Question: Working with SSIS, here is my control flow

But here is the catch:
When an exception occurs in the Sequence Container and the flow goes to the Failure route, I get an error on the Rollback Transaction telling me the transaction as already been rollback.
Here are the key info:
- - - -
It seems as if my transaction get enroll into a Distributed Transaction (DTC) and are rollback by the sequence container so when I try to roll it back by myself, it generates a second exception failing the whole package.
I haven't being able to reproduce the problem on my local machine, only in prod environment.
Any idea anyone?
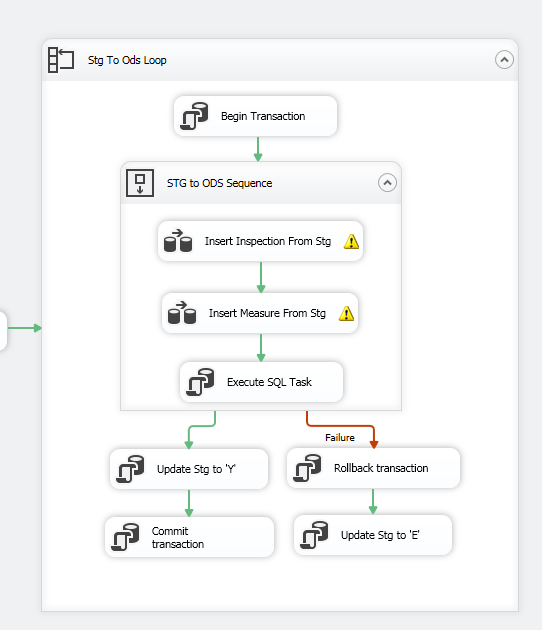
Answer: A partial answer/solution to this question is:
-
How do we manage such a behavior?
-
Here is the code in my case:
'''
IF @@TRANCOUNT > 0
Rollback Transaction TX_NAME;
'''
Hope it helps someone one day ;-)